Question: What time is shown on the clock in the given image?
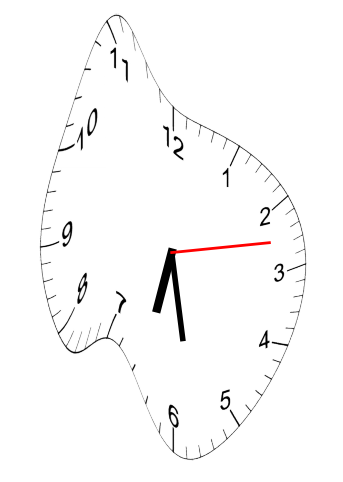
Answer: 06:28:13